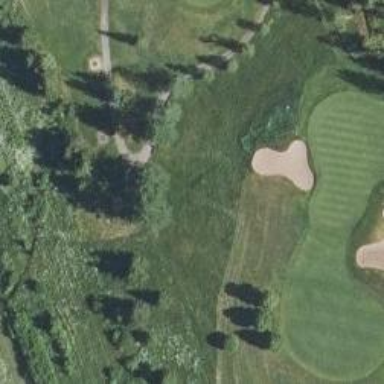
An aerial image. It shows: Path for golf carts.